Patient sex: M
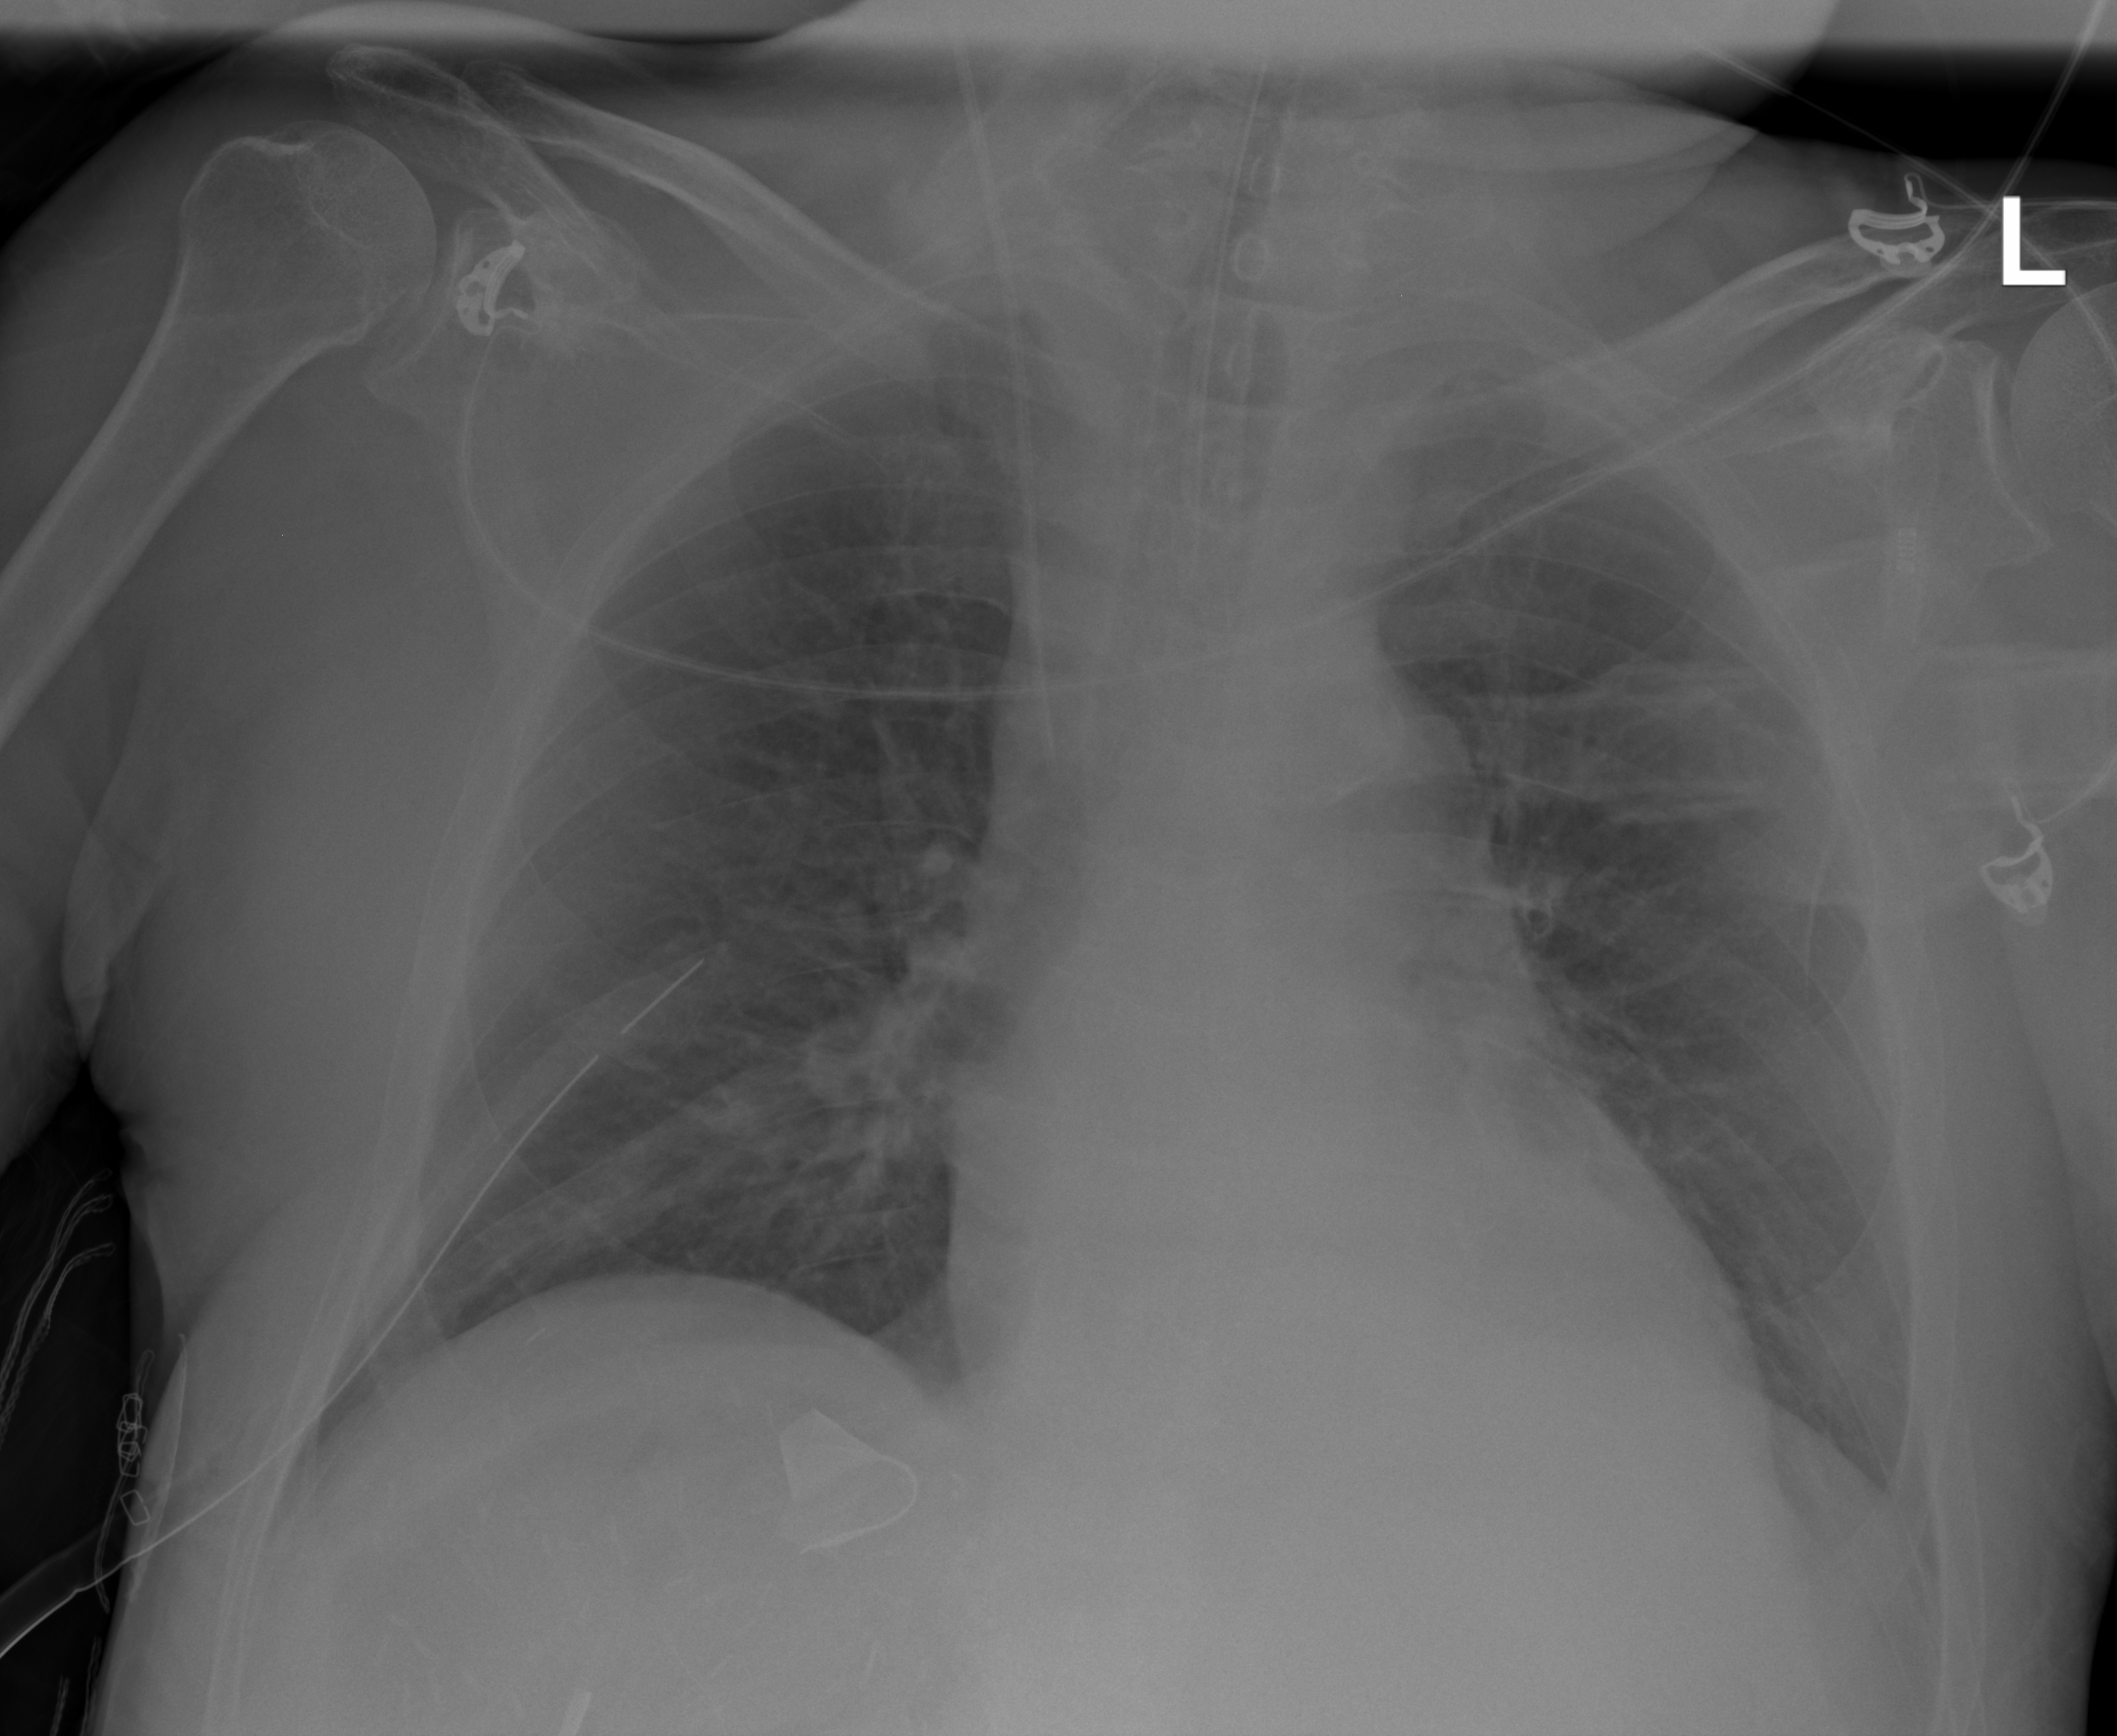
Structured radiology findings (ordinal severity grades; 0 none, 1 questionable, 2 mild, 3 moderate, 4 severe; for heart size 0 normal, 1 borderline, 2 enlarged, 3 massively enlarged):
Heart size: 0
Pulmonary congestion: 0
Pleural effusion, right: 0
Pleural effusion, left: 1
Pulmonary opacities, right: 0
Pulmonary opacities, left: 0
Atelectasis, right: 0
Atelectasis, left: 0